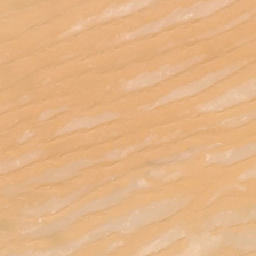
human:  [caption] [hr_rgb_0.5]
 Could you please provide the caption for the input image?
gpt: The land was covered with a lot of fine sand.

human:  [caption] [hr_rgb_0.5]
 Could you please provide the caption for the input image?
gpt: The land was covered with a large amount of fine sand.

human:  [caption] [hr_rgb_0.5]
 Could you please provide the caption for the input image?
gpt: The land is covered with fine sand.

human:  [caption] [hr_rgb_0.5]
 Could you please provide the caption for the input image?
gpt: The land is covered with a lot of fine sand.

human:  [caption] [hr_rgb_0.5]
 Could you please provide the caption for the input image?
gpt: The land has been covered with a great deal of fine sand.